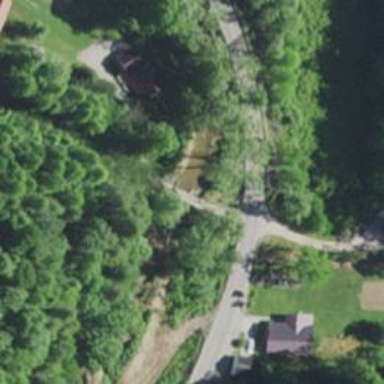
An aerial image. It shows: Culvert tunnel.